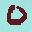
Label: 0